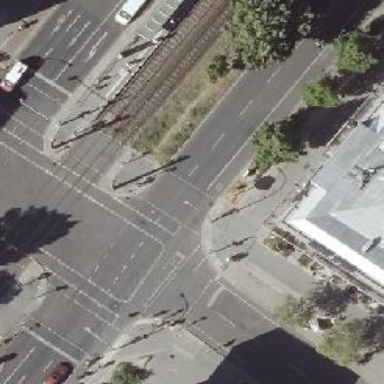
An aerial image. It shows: Crossing with traffic signals.